Current action and preconditions to check: trajectory_clear

Your task: For each precondition in the list above, predict whether it will hold at this action.

Consider the current scene as observed from the mobile robot's camera, and analyze the predicted future states of all dynamic agents (e.g., people, animals, vehicles, or any moving entities) within the NEXT SECOND.

IMPORTANT: Only answer "very likely" if you are absolutely certain—based on strong, clear evidence—that a dynamic agent will violate the precondition in the predicted future state. Do NOT answer "very likely" for unlikely, ambiguous, or low-probability risks.

Ask yourself for each precondition: Is there a high probability, with clear and convincing evidence, that the predicted future states of any dynamic agent will interfere with the predicted future state of the currently executing action within the NEXT SECOND, causing that precondition to fail?

Assess the risk level based on these predictions. Use "likely" or "very likely" if motions create a clear risk of interference.

Use "neutral" or "improbable" if agents are nearby but their predicted paths are clearly diverging or non-conflicting.

Failure Risk Categories: "very improbable", "improbable", "neutral", "likely", "very likely"

Answer Format: Output ONLY the probability_of_failure value from these categories: "very improbable", "improbable", "neutral", "likely", "very likely"

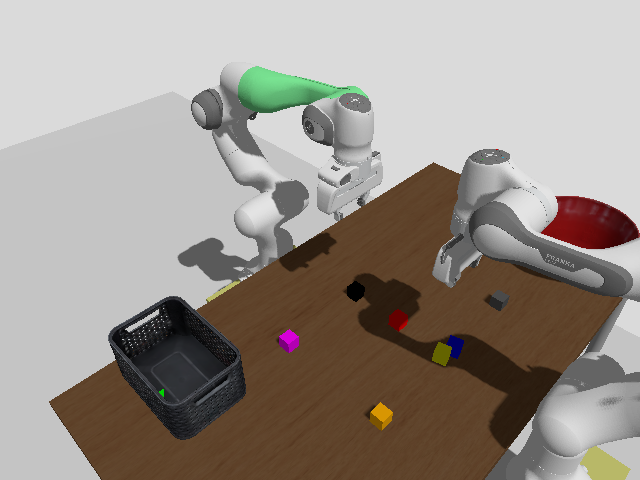

Answer: very improbable